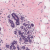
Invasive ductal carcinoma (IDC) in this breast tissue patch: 0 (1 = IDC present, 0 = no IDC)